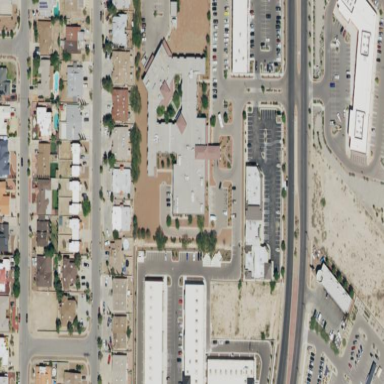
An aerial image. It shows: Hospital providing healthcare services.